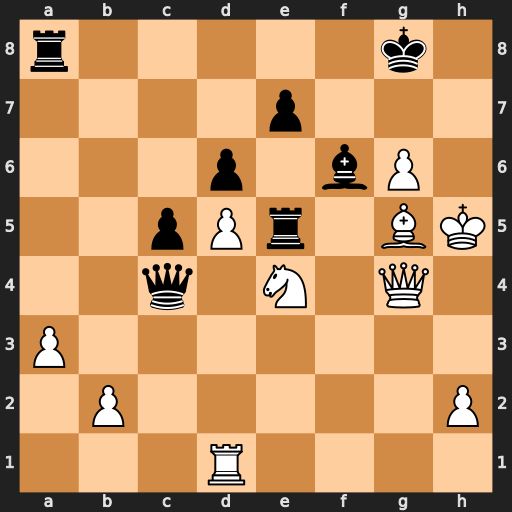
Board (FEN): r5k1/4p3/3p1bP1/2pPr1BK/2q1N1Q1/P7/1P5P/3R4
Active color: w
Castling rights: -
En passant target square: -
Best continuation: Nxf6+ exf6 Qxc4